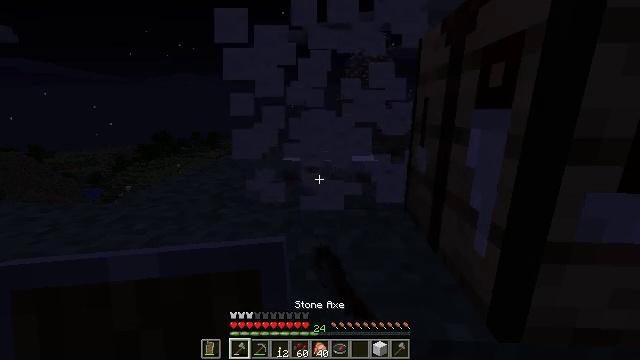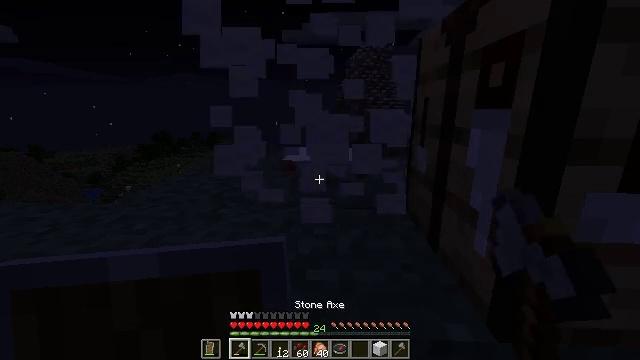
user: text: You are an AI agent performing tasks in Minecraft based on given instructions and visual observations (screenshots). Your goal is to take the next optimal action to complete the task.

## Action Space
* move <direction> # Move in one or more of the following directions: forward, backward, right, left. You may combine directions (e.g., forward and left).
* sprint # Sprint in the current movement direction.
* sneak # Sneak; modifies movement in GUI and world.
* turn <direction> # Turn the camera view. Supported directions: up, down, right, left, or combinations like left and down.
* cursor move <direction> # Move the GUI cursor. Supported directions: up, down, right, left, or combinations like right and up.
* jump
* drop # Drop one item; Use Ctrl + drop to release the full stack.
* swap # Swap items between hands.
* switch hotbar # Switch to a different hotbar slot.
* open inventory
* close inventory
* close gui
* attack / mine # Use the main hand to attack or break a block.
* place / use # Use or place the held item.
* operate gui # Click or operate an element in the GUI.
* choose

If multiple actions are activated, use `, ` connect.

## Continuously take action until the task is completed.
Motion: motion action
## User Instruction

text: Gather white wool from a build.
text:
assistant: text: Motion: attack / mine
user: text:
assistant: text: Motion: attack / mine